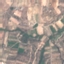
Land use / land cover: PermanentCrop